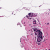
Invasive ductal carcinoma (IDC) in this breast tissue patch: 0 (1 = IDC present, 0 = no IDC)